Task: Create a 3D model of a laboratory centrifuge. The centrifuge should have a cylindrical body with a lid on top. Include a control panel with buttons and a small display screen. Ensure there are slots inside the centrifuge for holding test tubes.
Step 421:
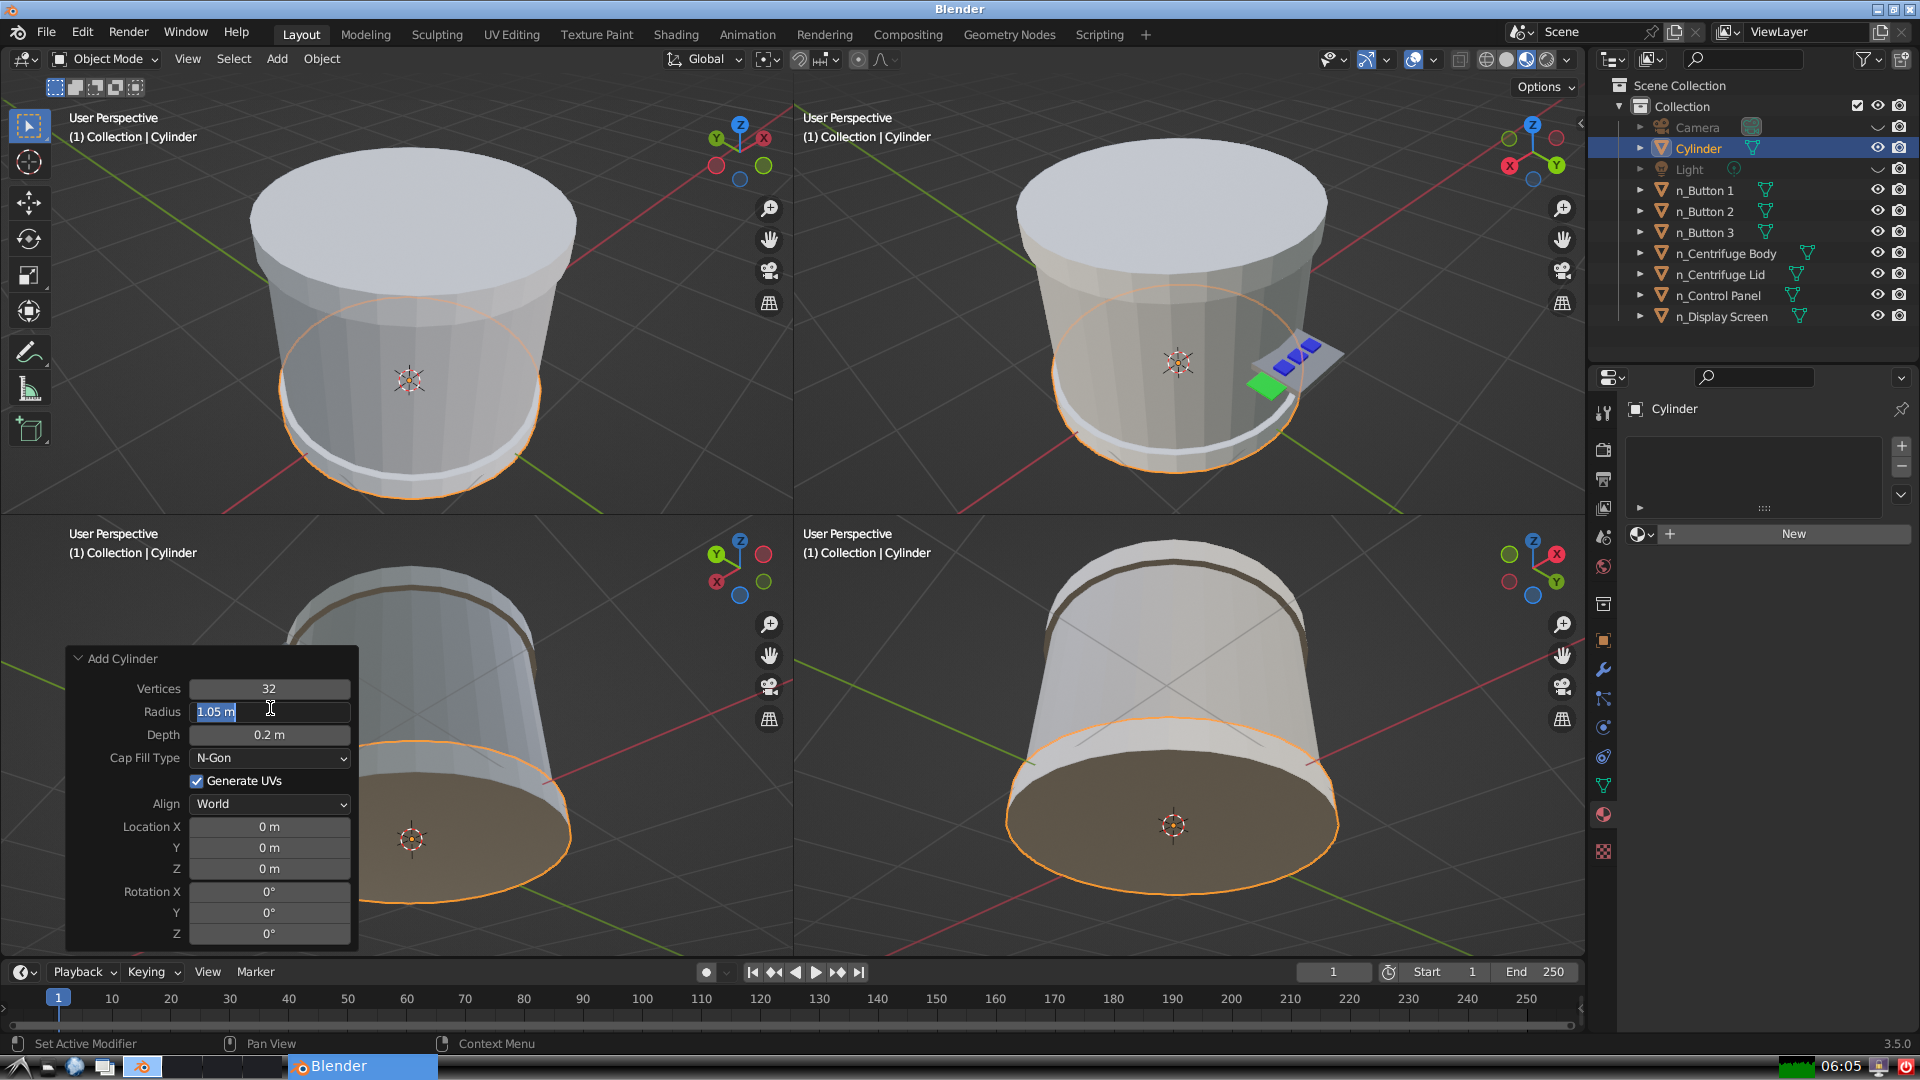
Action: input_text: 0.1